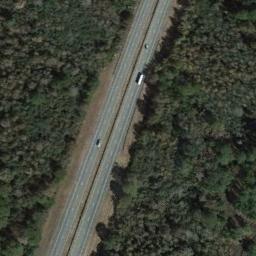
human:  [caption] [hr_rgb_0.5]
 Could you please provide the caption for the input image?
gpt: The telegraph pole cast a shadow on the highway .

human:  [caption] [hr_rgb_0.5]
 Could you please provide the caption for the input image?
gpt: There are large green forests around the freeway and there are three cars on the freeway .

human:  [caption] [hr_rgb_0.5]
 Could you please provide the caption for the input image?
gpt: A straight freeway goes through the forest with many dark green trees .

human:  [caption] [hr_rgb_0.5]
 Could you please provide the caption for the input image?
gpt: The freeway goes through the forest with two cars .

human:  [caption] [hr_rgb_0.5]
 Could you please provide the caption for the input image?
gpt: There are many green trees beside the freeway .